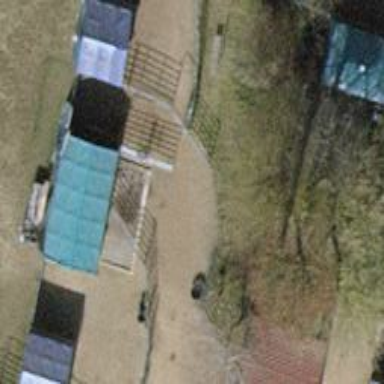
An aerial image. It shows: Fence is in the image.